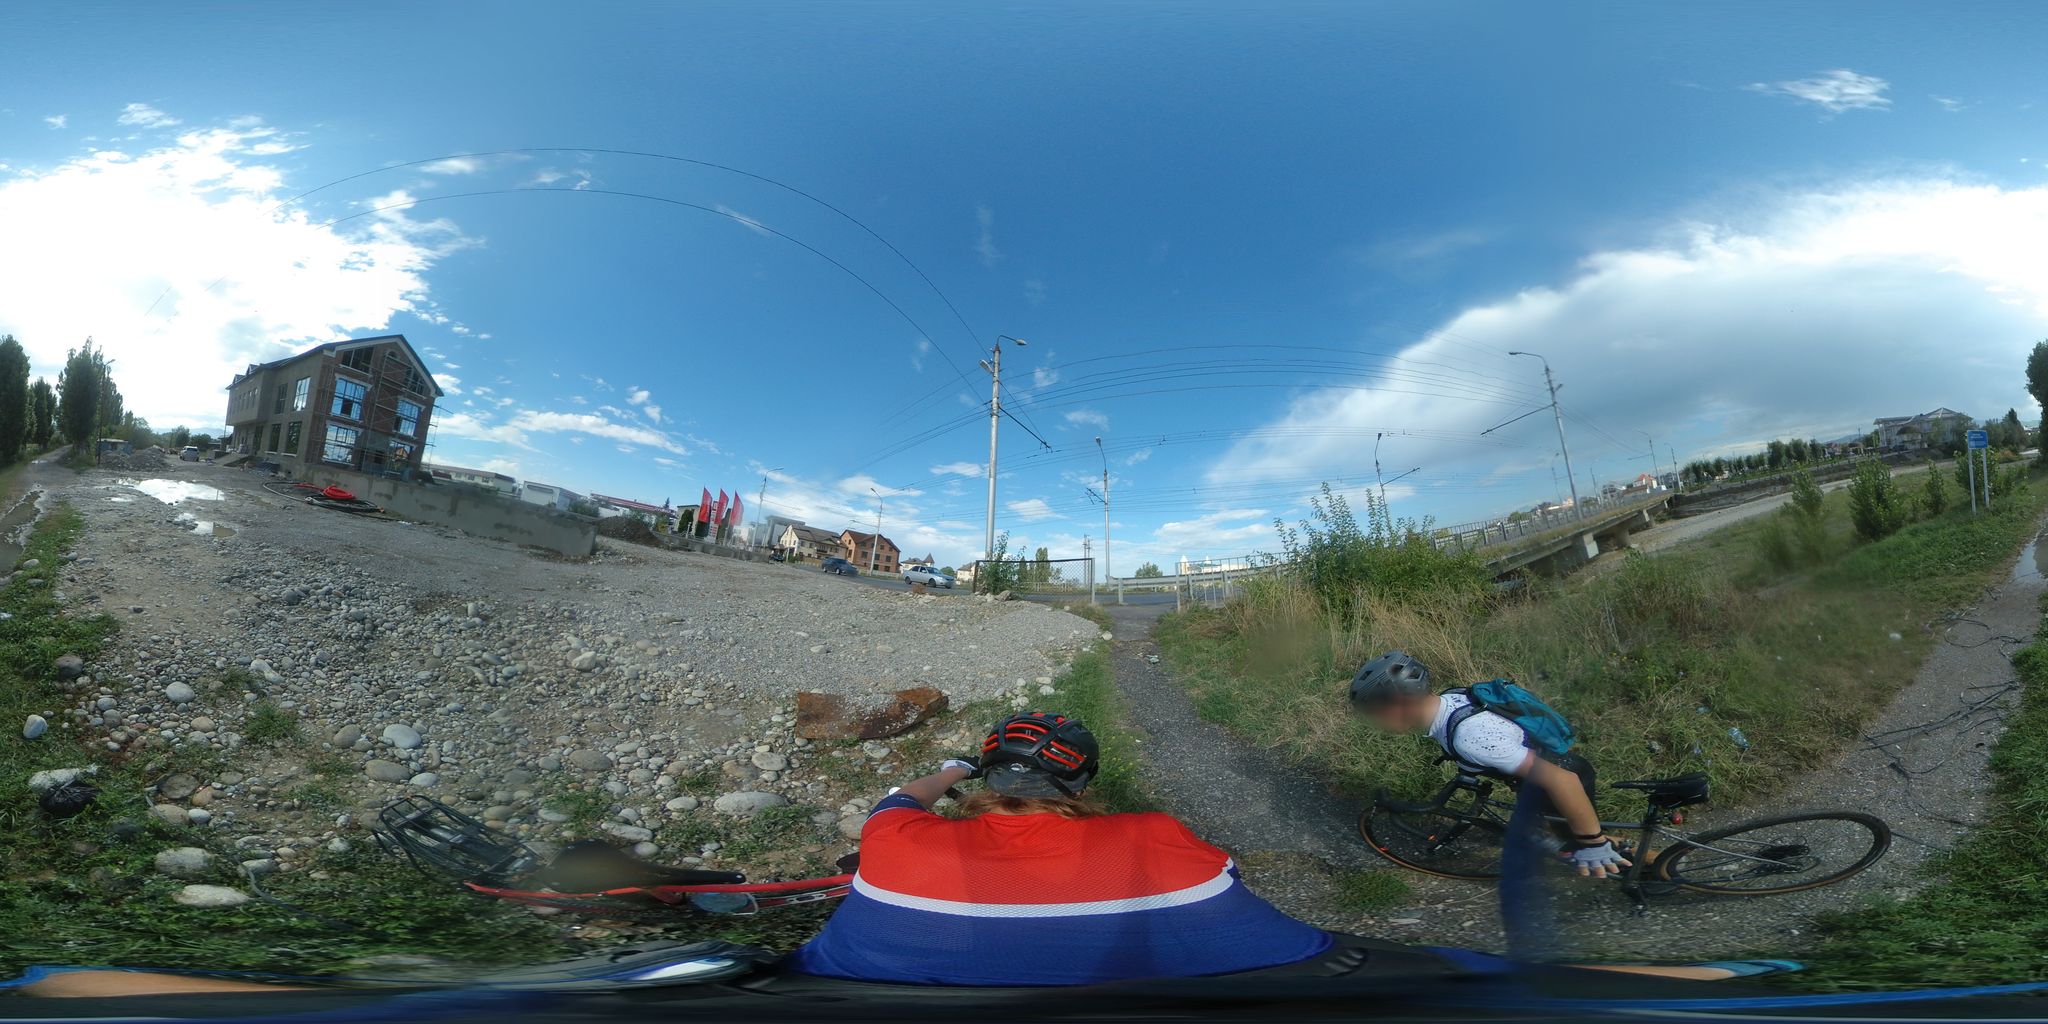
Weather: clear
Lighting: day
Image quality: good
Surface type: driving surface
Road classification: footway, unclassified
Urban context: urban centre
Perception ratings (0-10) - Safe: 1, Lively: 3.87, Beautiful: 2.51, Boring: 9.16, Depressing: 2.28, Wealthy: 1.79